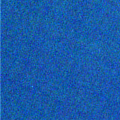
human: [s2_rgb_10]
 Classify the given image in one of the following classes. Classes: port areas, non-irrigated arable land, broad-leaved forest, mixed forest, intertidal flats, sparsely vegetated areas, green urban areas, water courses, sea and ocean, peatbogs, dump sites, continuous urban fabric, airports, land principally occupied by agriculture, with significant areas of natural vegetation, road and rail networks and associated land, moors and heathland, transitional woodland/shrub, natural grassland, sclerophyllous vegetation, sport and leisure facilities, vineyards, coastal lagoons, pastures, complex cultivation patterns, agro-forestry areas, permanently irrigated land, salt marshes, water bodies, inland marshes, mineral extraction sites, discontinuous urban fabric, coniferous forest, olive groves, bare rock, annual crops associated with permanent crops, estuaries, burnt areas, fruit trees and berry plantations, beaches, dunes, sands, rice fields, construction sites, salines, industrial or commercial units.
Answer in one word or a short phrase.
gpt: sea and ocean